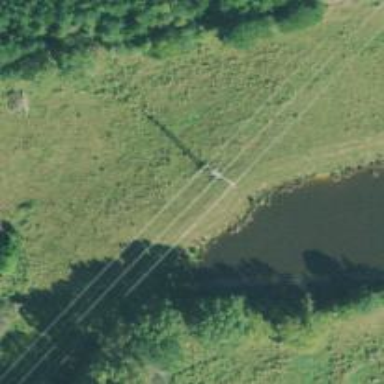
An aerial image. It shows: Power tower.